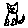
Label: cat